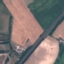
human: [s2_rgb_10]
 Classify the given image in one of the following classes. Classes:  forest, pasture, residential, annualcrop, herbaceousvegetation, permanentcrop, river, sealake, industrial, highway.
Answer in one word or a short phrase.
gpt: Highway